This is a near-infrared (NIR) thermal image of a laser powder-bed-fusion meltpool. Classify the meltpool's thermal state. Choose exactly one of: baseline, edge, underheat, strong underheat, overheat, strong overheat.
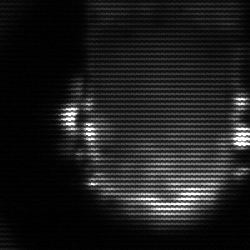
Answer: baseline